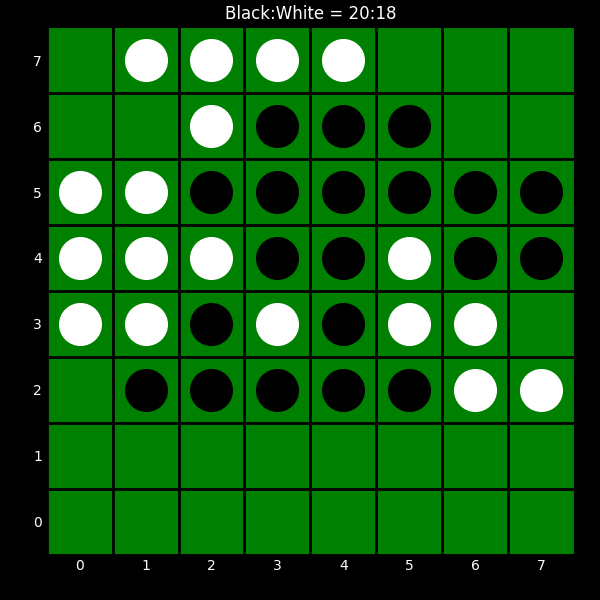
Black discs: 20
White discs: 18